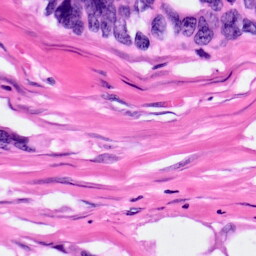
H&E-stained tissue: Pancreatic